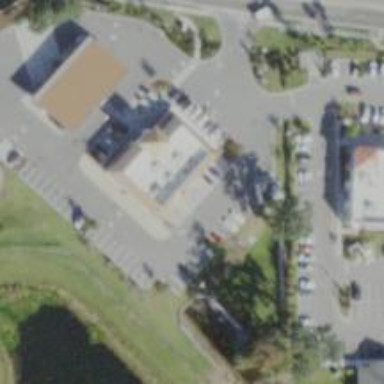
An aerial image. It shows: Convenience shop.